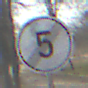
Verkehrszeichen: EndeGeschwindigkeit5
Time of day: MorningAfternoon
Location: Outdoor (Suburban)
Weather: PartlyCloudy
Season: NotSpecified
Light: Natural